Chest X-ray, PA view. Patient: 63 years old, sex F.
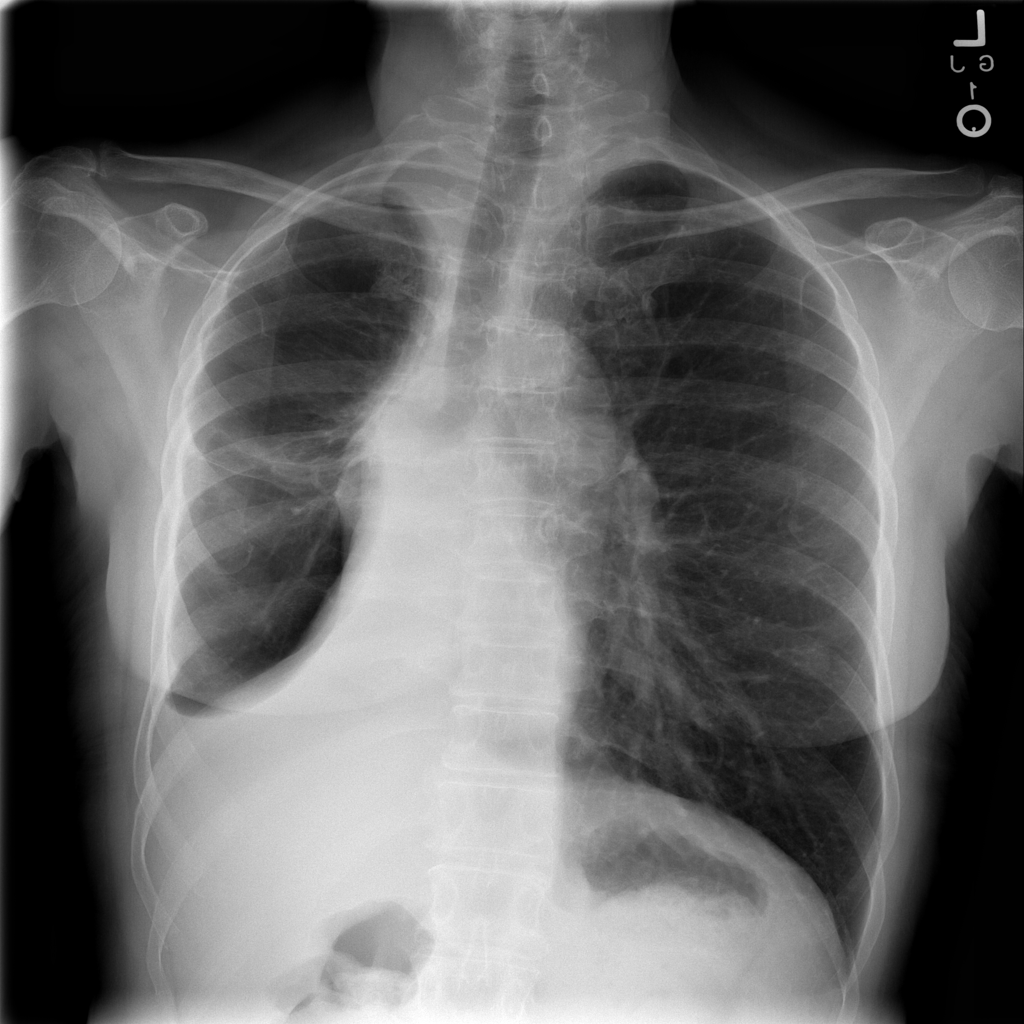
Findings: Atelectasis, Pleural_Thickening